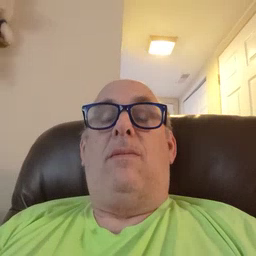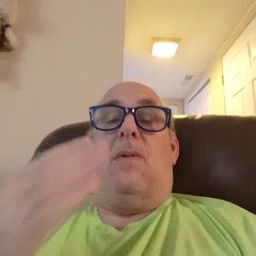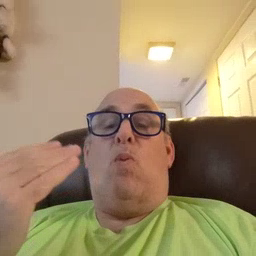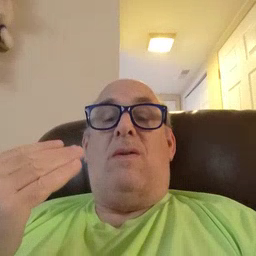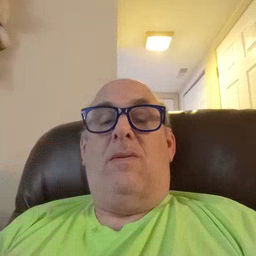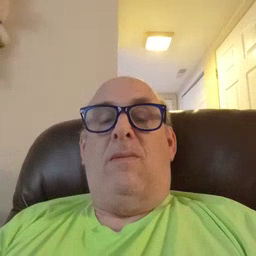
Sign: wait